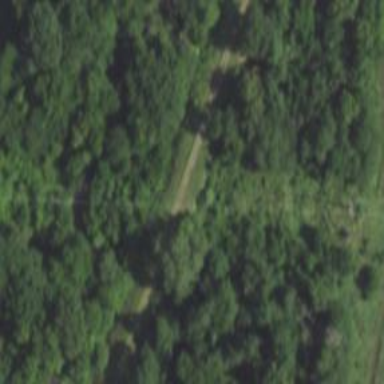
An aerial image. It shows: Abandoned railway.